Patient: sex F, age 54
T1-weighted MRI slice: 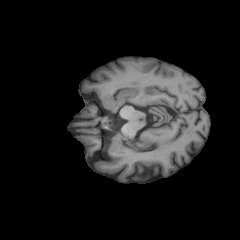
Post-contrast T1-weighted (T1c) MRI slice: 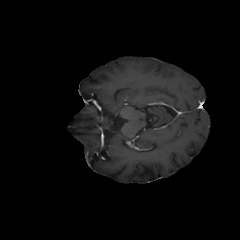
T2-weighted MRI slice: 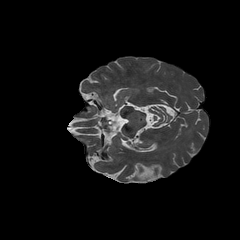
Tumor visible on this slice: no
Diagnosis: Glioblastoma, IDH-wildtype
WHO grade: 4